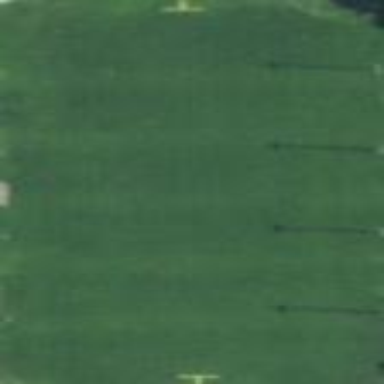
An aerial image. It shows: American football pitch.